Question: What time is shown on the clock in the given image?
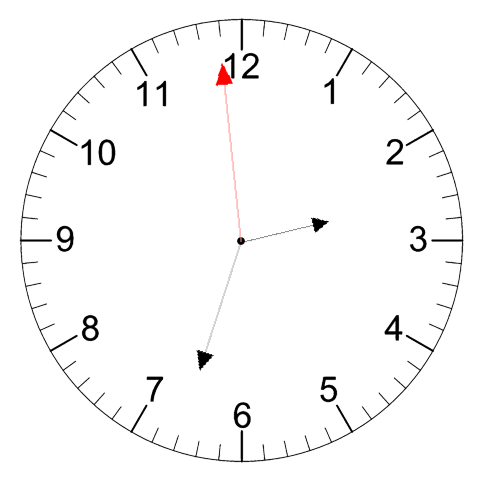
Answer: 02:32:59